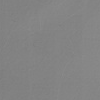
Atmospheric dust classification: not_dusty